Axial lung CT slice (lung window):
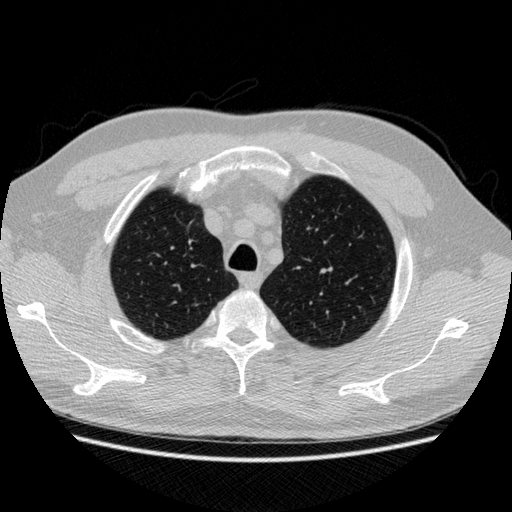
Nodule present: no